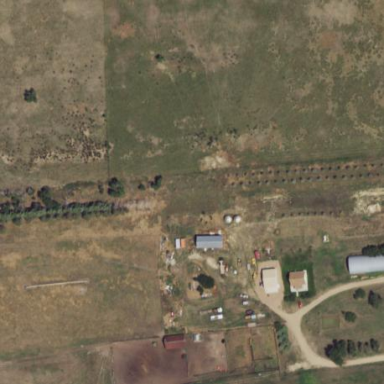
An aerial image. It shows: Farmyard area.